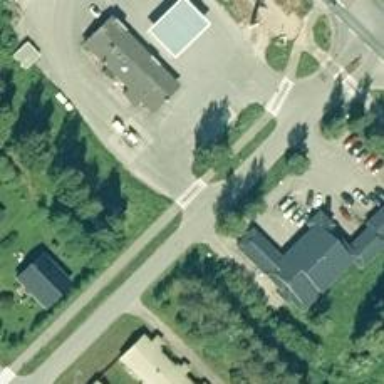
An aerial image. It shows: Asphalt cycleway with zebra crossing.